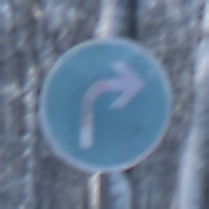
Verkehrszeichen: VorgeschriebeneFahrtrichtungRechts
Umgebung: Outdoor, Nature
Tageszeit: MorningAfternoon
Wetter: Clear
Licht: Natural
Jahreszeit: Winter
Kontrast: LowContrast